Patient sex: M
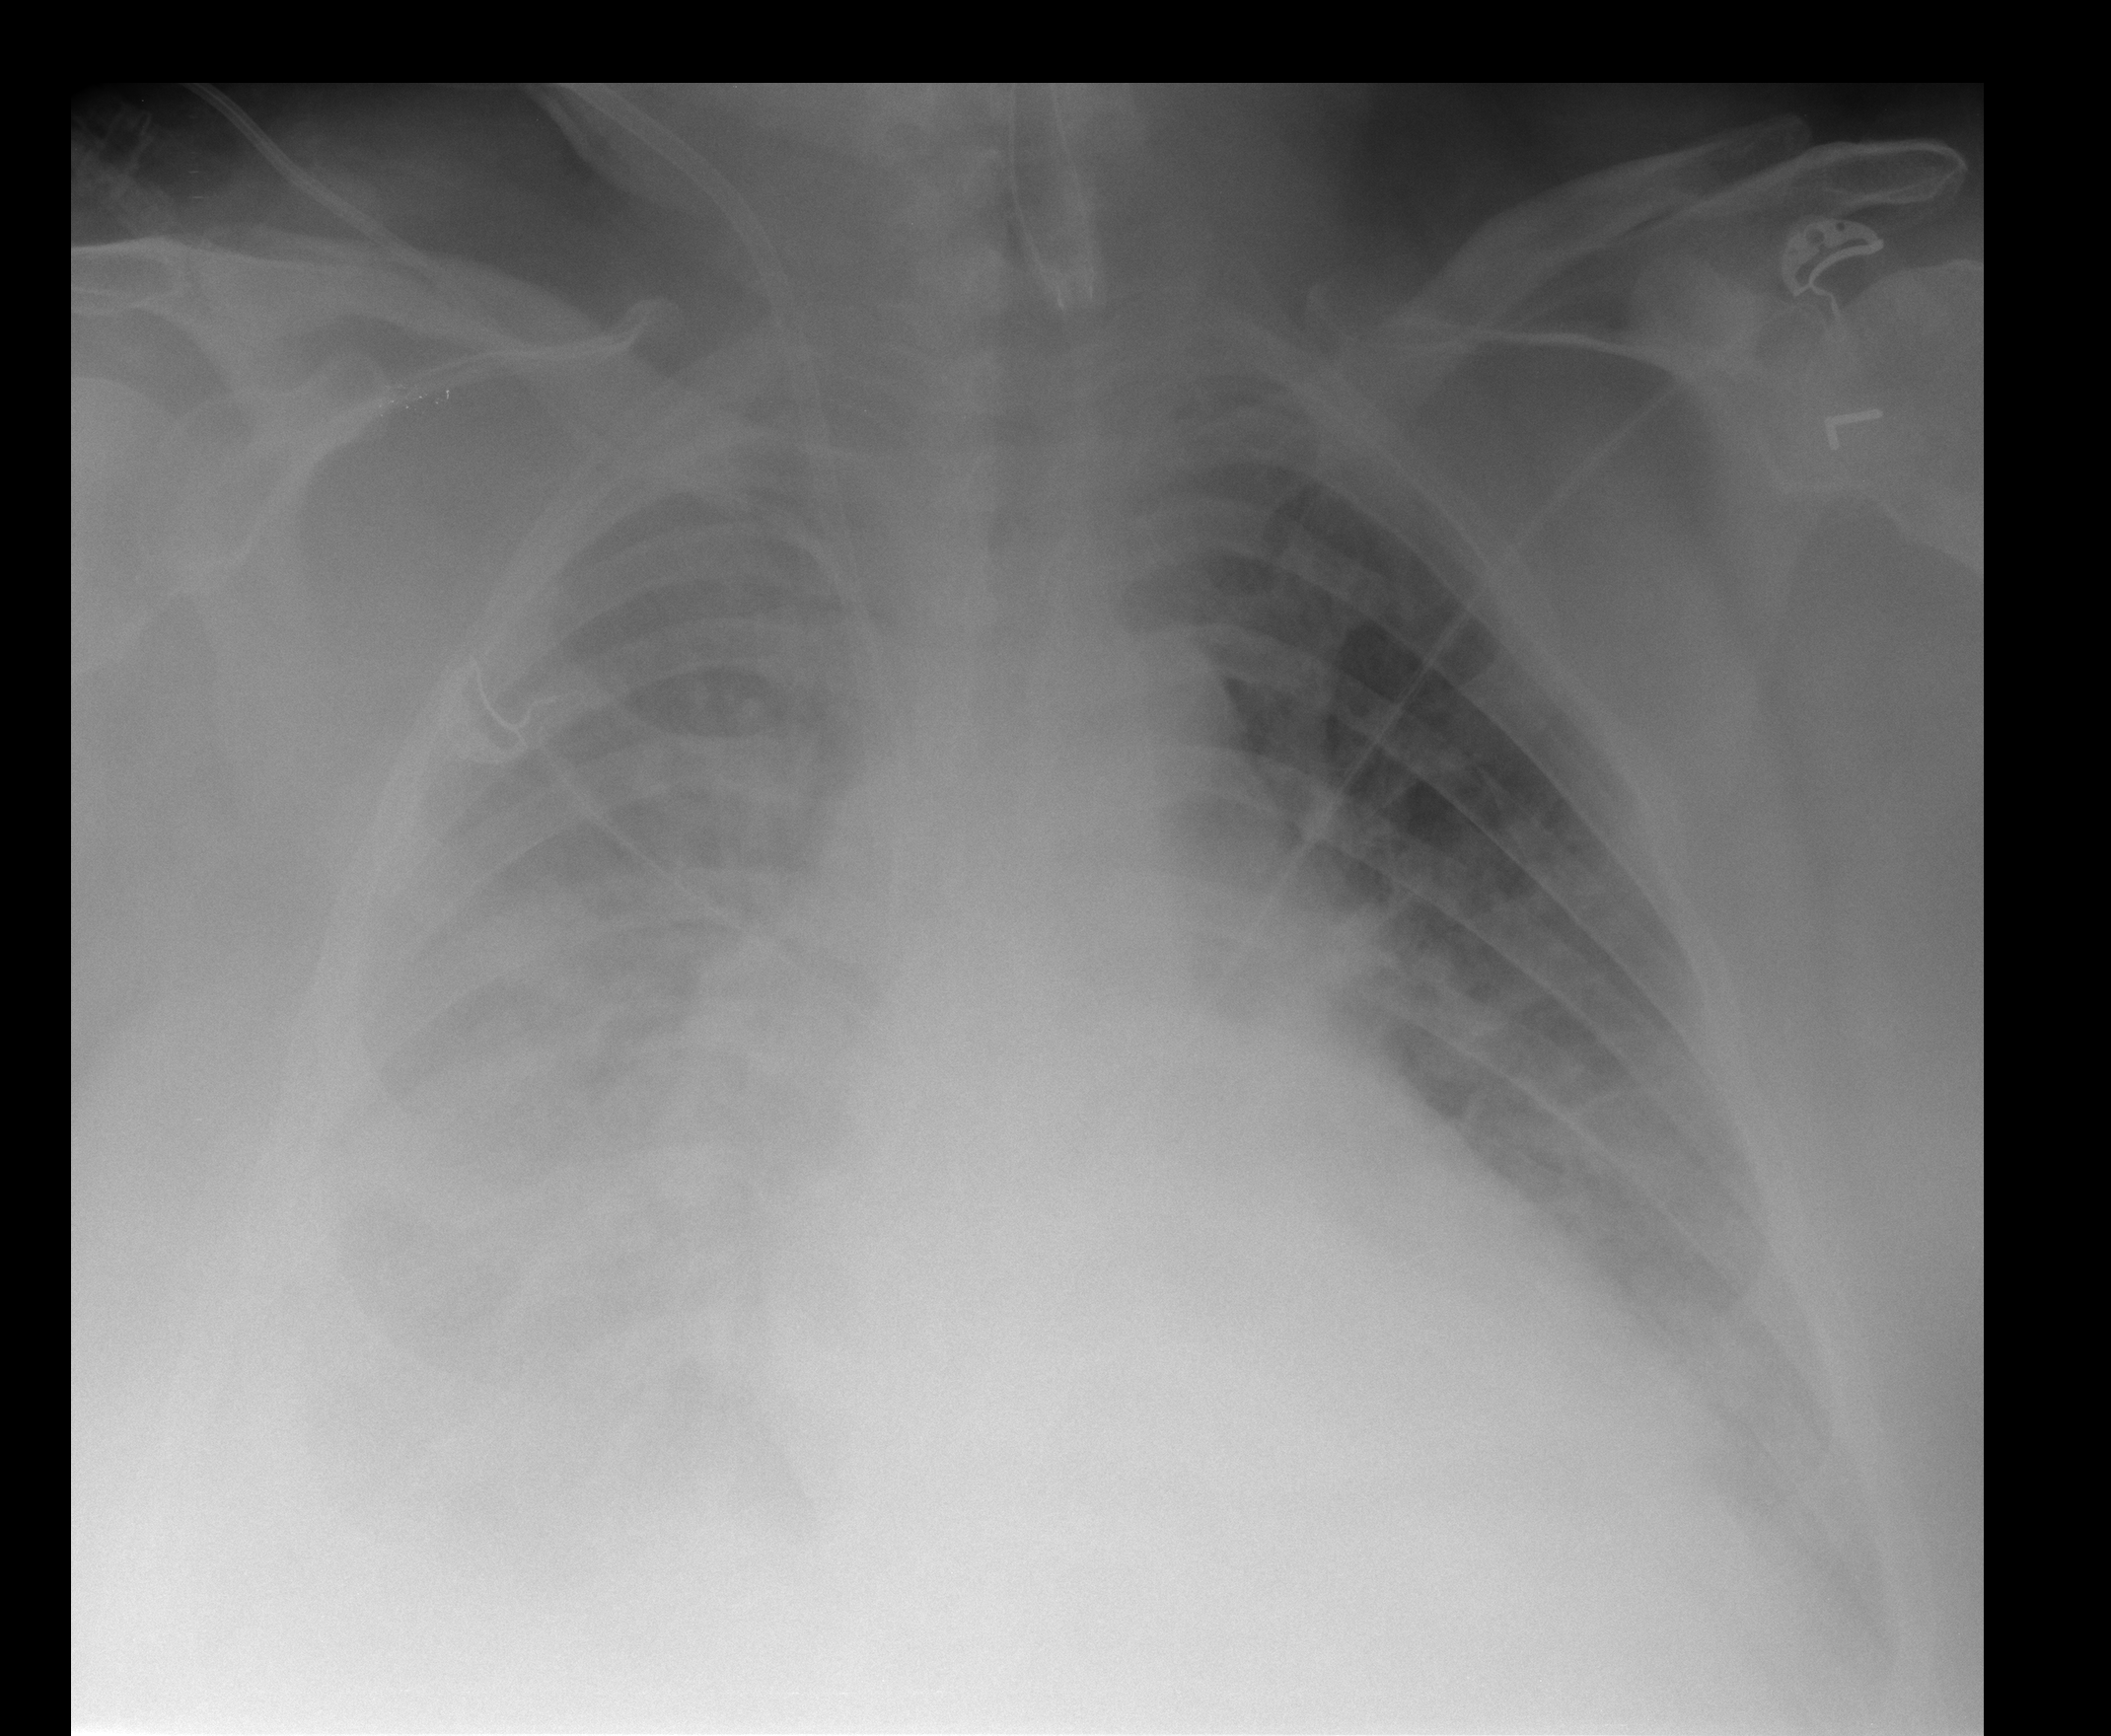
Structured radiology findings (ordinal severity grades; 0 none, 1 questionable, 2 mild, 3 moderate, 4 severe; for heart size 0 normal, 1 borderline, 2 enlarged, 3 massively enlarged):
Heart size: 2
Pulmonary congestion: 2
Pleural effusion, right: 4
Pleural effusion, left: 2
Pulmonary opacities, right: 2
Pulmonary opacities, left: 0
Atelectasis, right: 3
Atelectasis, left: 2